Question: I want to set view1's height to half of the screen's height for all devices (when the device in the portrait mode)
Here is what I want it to look like:

so I make an auto layout of View1's height
'''
@IBOutlet weak var heighConstraint: NSLayoutConstraint!
'''
my viewwillappear function here:
'''
override func viewWillAppear(animated: Bool) {
self. heighConstraint.constant = self.view.frame.size.height / 2
}
'''
But it's not worked when I ran my app. what's wrong in here?
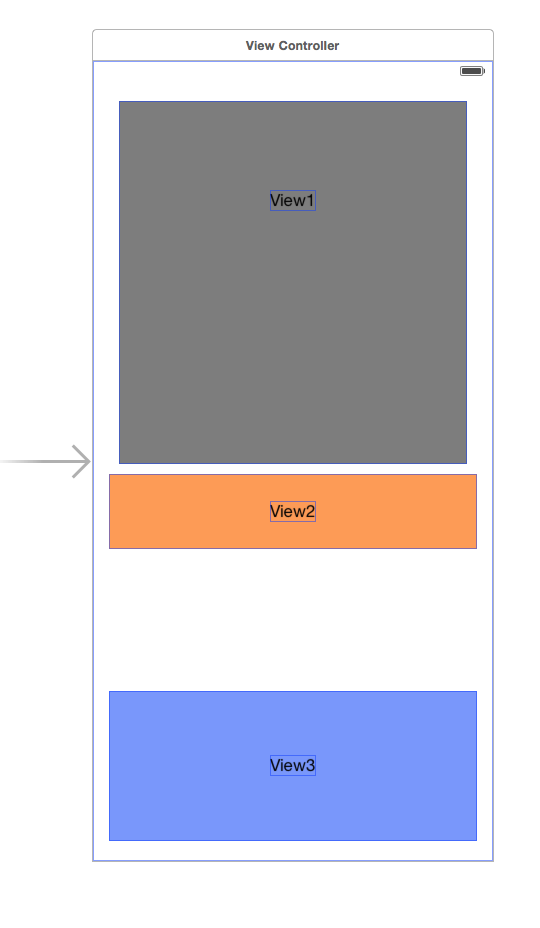
Answer: Try to change 'heightConstraint''s constant value in 'viewDidLayoutSubviews' method.
'''
override func viewDidLayoutSubviews() {
heightConstraint.constant = self.view.frame.size.height / 2
}
'''